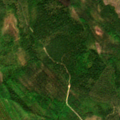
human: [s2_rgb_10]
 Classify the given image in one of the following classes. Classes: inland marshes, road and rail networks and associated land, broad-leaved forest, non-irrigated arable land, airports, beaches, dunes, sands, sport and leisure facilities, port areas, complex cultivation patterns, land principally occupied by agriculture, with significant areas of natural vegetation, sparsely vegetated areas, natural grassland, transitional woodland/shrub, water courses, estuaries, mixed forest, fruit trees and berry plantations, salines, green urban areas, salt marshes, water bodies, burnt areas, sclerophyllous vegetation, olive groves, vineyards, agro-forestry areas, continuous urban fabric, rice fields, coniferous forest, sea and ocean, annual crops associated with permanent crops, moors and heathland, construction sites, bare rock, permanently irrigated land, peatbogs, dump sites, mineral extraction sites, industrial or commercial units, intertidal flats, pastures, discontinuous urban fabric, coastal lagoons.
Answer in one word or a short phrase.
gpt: coniferous forest, mixed forest, transitional woodland/shrub